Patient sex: F
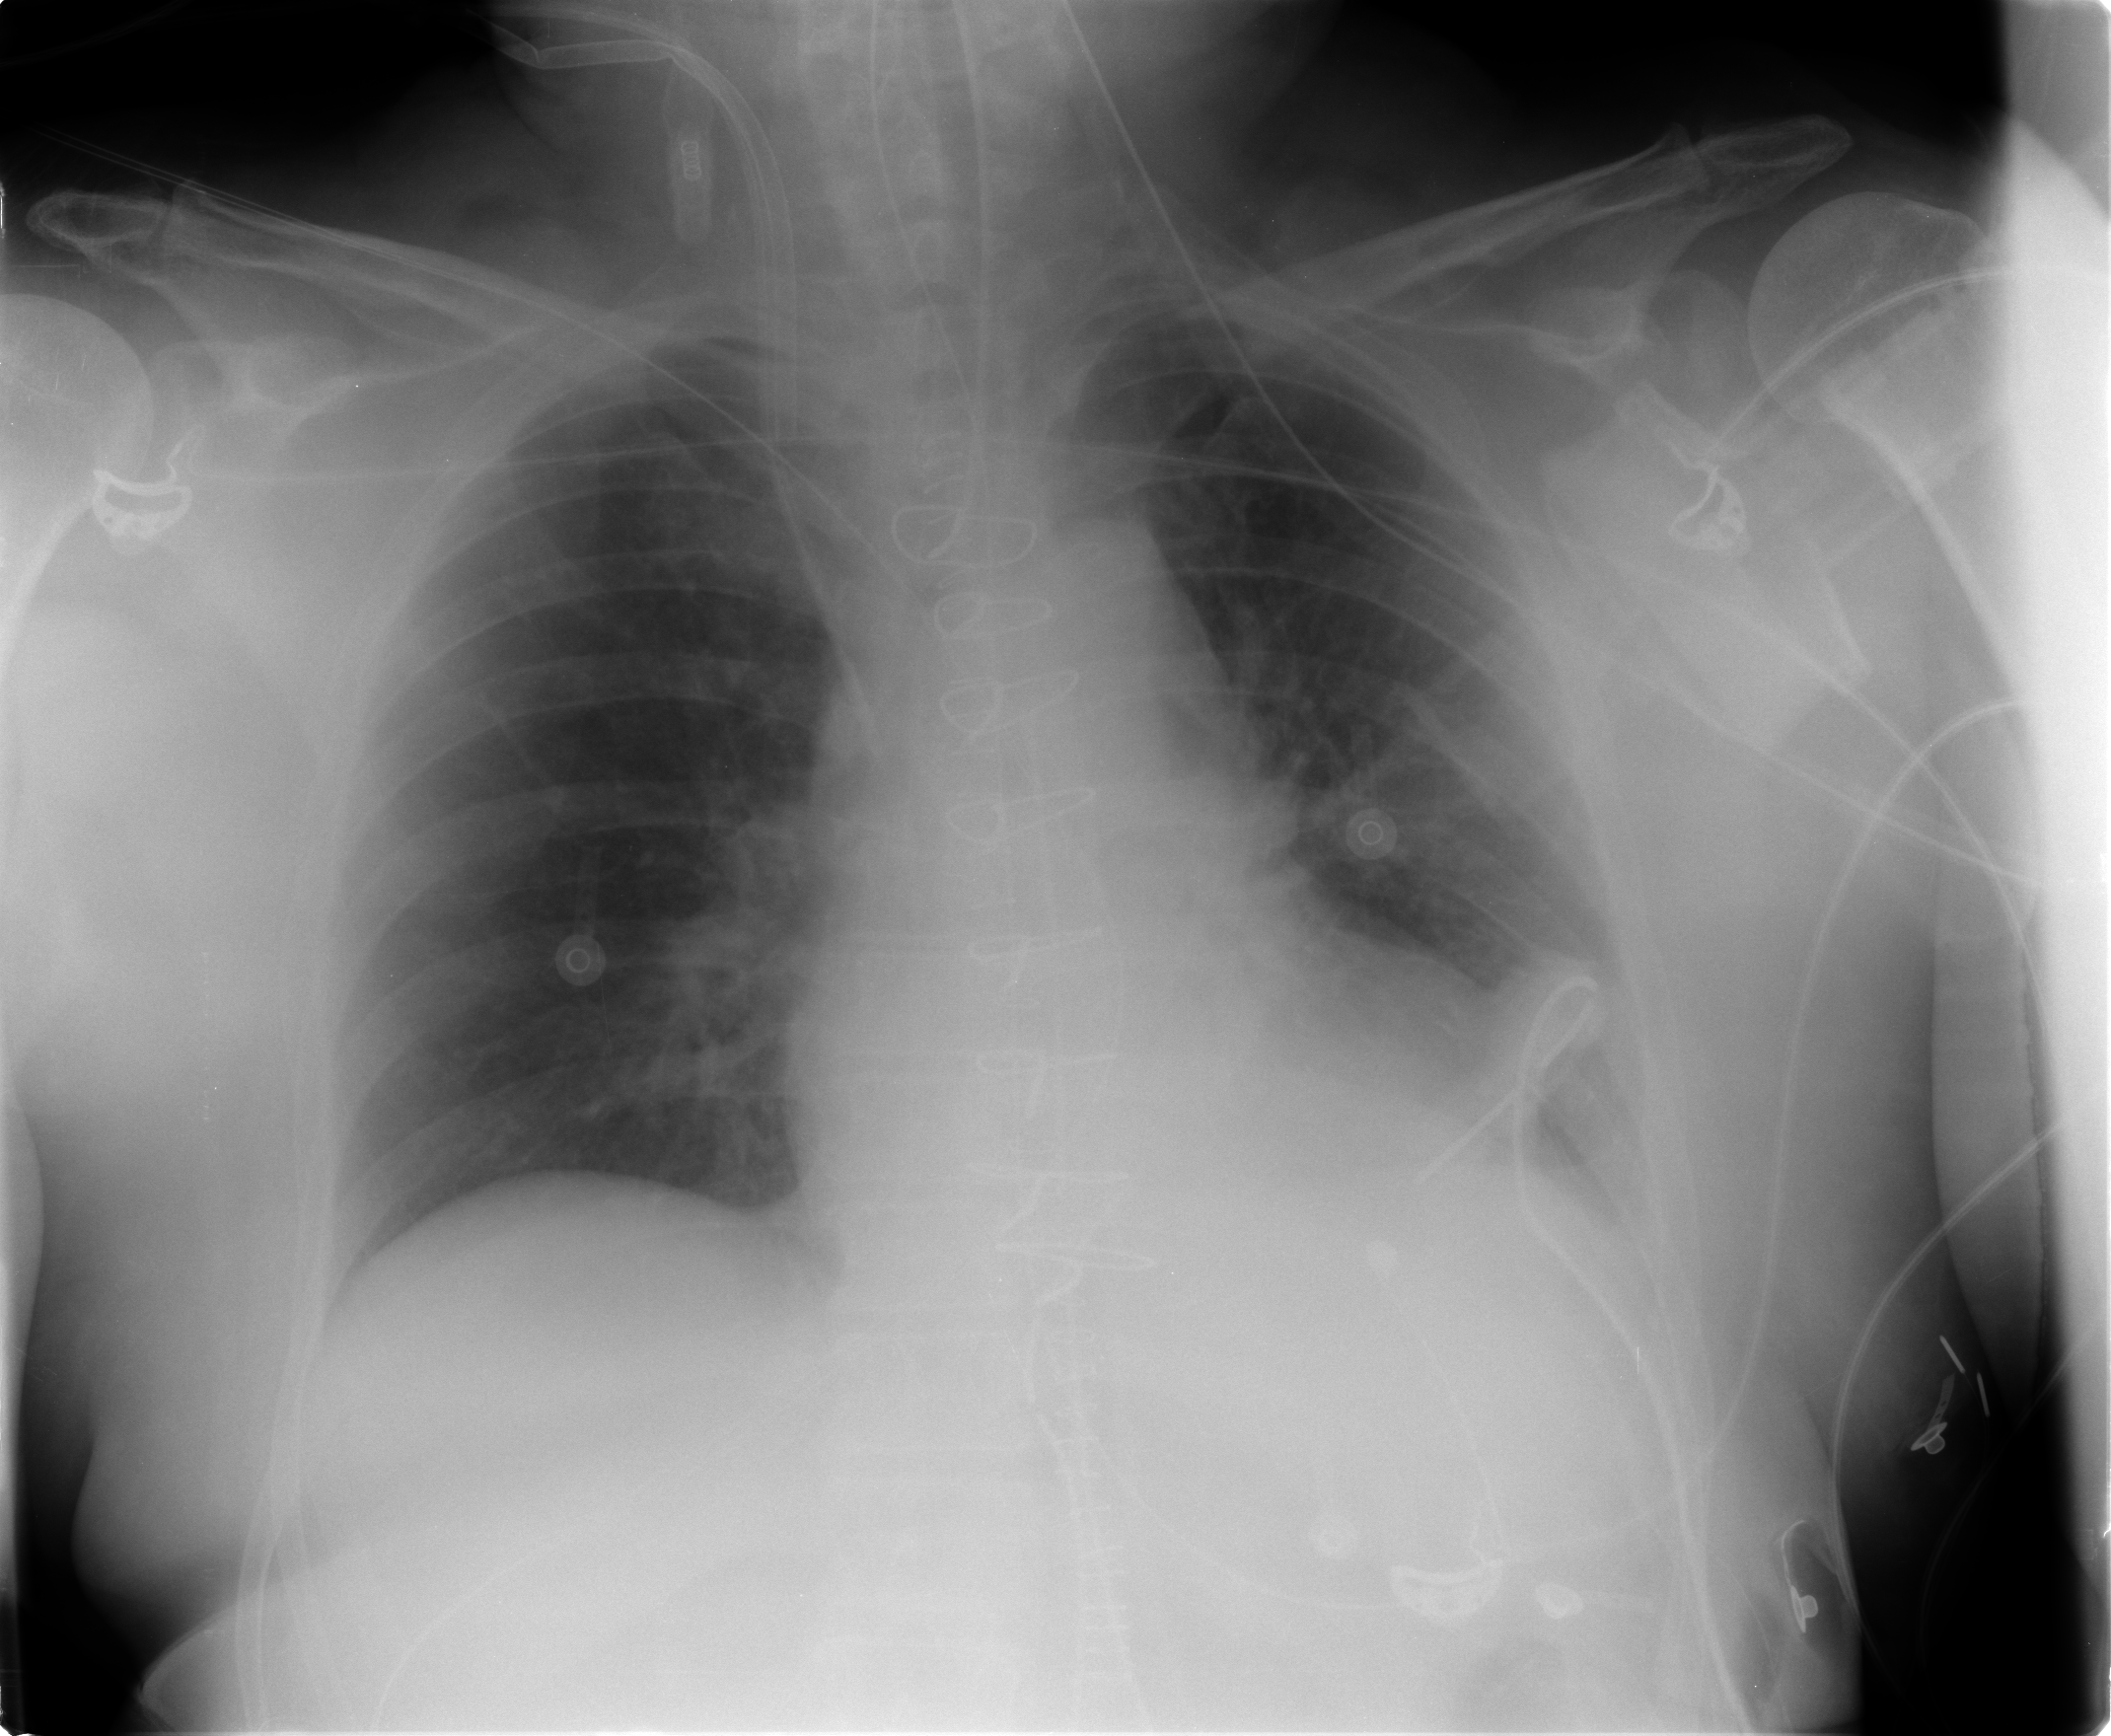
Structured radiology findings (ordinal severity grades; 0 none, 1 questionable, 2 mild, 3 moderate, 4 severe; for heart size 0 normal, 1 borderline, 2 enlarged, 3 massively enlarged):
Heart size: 2
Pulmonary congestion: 1
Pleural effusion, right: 0
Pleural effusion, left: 1
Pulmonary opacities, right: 0
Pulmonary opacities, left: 0
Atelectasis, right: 0
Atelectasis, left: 2